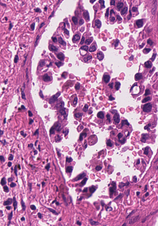
Tumor epithelial tissue: yes
Tumor-associated stroma tissue: yes
Normal tissue: no